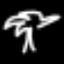
Label: palm tree